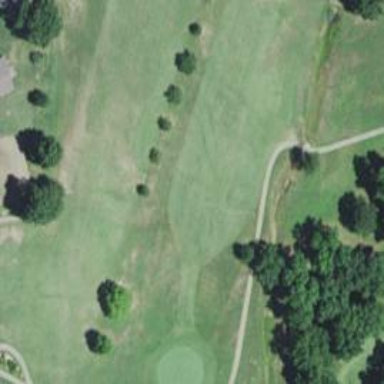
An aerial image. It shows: View of golf hole.